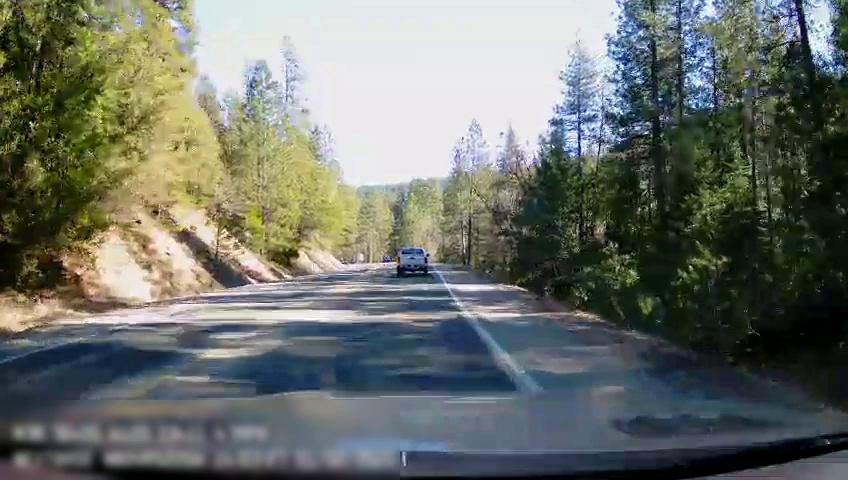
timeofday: Day
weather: Sunny
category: Drivable Space
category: Vehicles | Truck
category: Lanes | Opposite Lane
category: Lanes | Current Lane